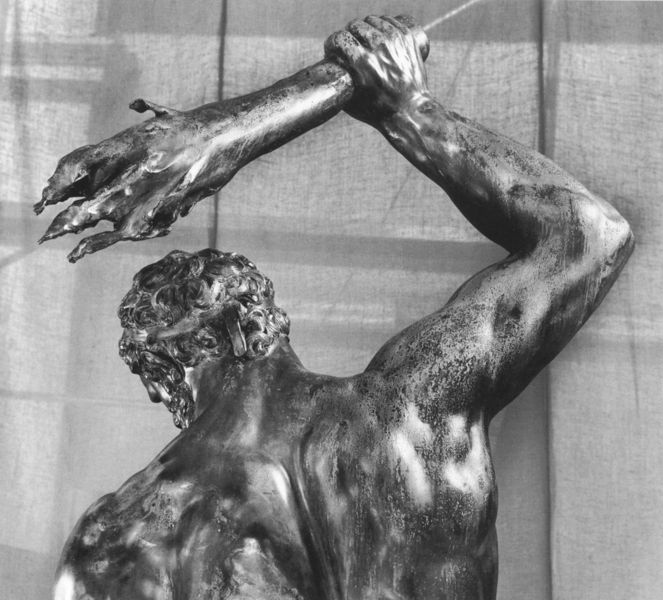
Titel: Herkulesbrunnen in Augsburg
Künstler: Adriaen de Vries
Standort: Augsburg (EU - D - B)
Schlagwörter: baum, feuer, hand, kampf, kopf, mann, nackt, ausschnitt, bewegung, grau, haar, holz, rücken, arm, arme, figur, haare, locken, schultern, stock, skulptur, statue, rückenansicht, stab, gewalt, kraft, muskeln, metall, bronze, plastik, hinterkopf, oberkörper, foto, antike, flammen, knüppel, faust, schlag, pfote, guss, herkules, keule, schlagen, fackel, abgeschnitten, branze, helkules, schuktern, herukules